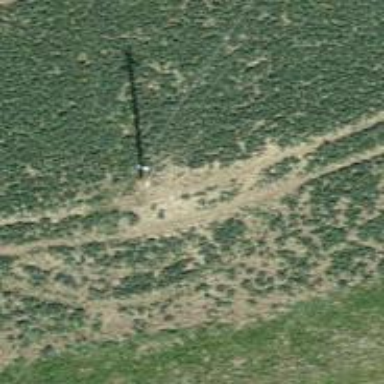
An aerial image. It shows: Power pole.